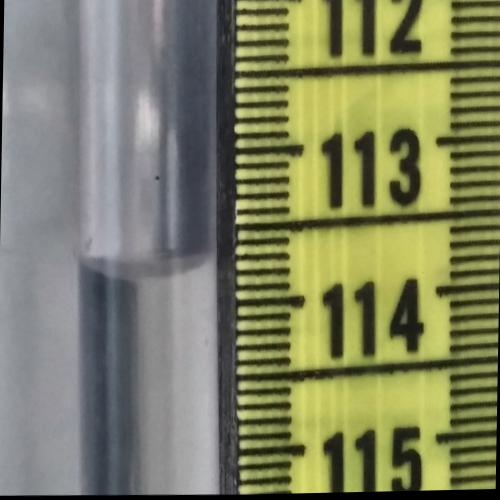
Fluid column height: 113.7 cm